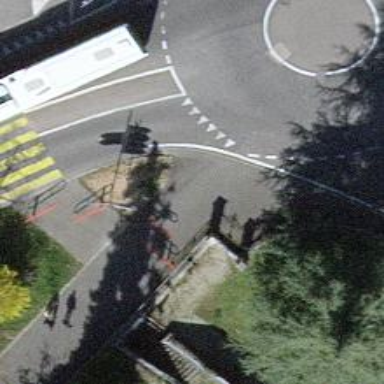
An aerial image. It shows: Cycle barrier.